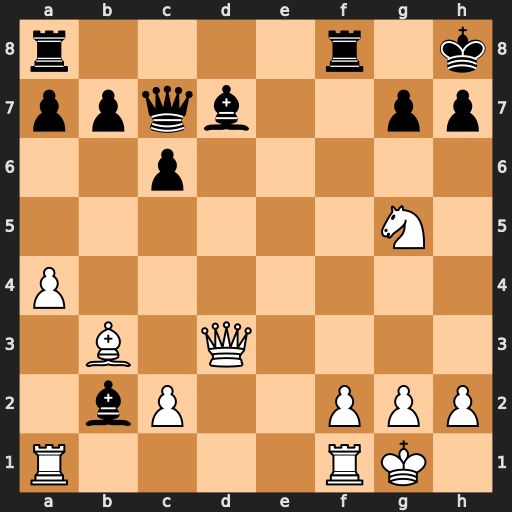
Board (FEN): r4r1k/ppqb2pp/2p5/6N1/P7/1B1Q4/1bP2PPP/R4RK1
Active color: w
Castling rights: -
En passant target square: -
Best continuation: Qxh7#